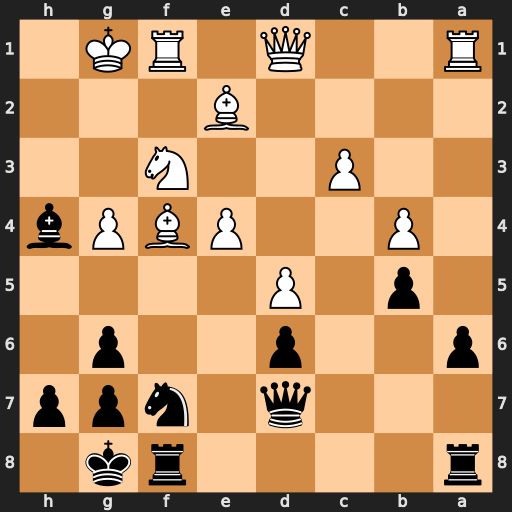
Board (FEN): r4rk1/3q1npp/p2p2p1/1p1P4/1P2PBPb/2P2N2/4B3/R2Q1RK1
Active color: b
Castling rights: -
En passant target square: -
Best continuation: Qxg4+ Kh1 Qxf4